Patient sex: F
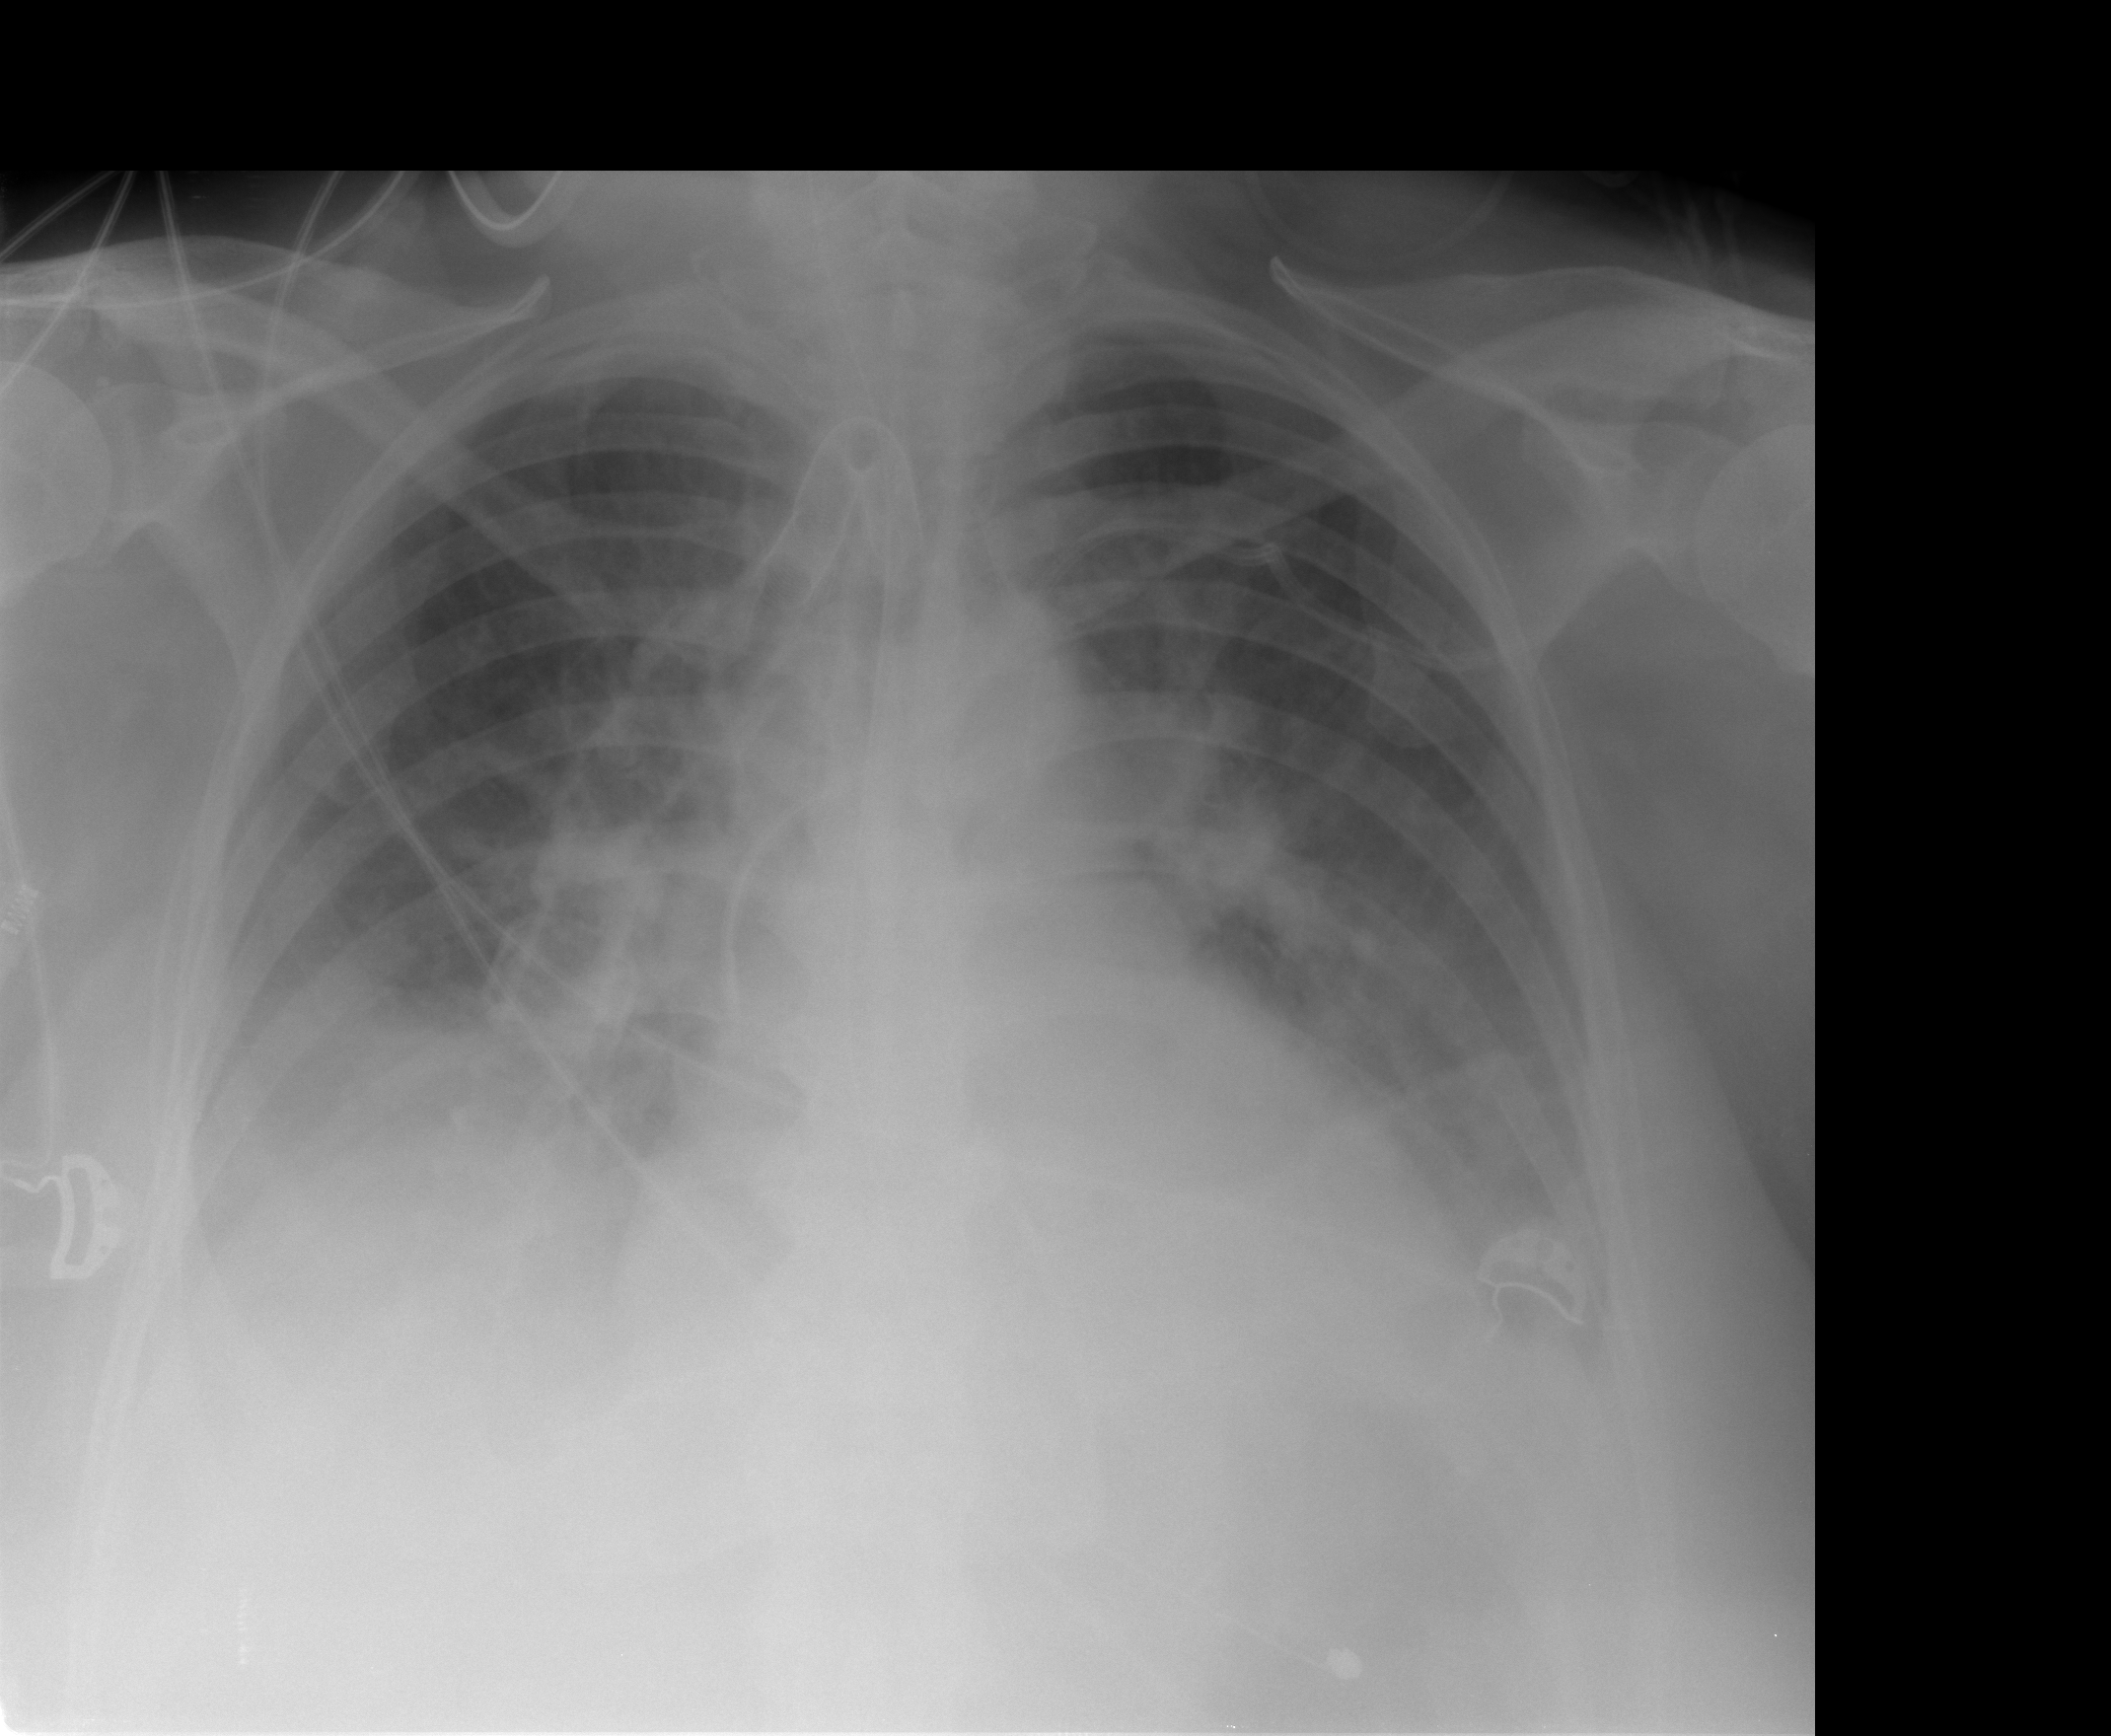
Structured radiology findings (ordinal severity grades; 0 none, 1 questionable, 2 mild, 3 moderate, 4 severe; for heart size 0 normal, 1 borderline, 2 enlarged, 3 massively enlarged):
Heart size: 2
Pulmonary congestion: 2
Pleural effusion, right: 3
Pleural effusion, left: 2
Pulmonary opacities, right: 1
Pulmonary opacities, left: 2
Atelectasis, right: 2
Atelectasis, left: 2